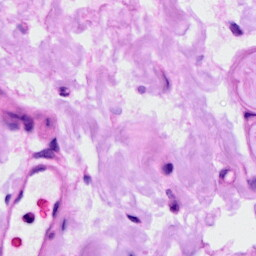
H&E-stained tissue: Ovarian